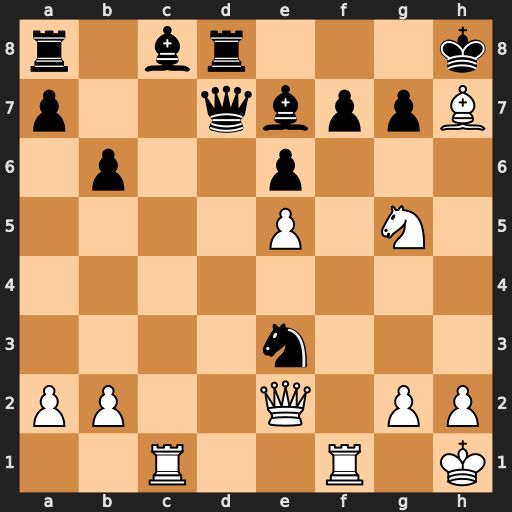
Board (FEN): r1br3k/p2qbppB/1p2p3/4P1N1/8/4n3/PP2Q1PP/2R2R1K
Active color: w
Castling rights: -
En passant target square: -
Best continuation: Nxf7+ Kxh7 Qh5+ Kg8 Qh8#